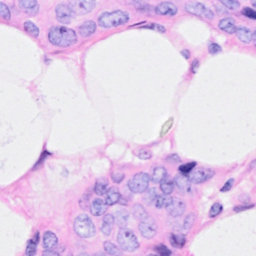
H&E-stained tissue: Breast